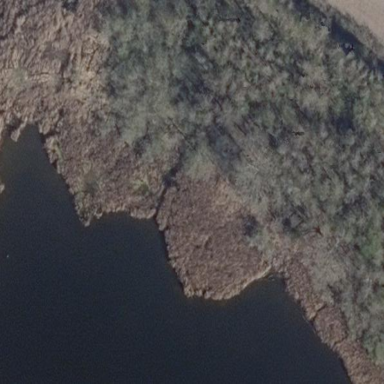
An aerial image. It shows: Swampy wetland area.